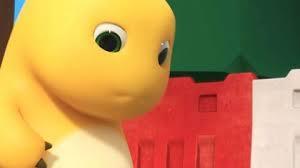
Label: nailong